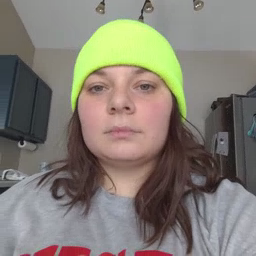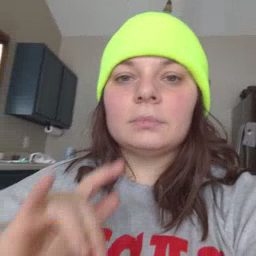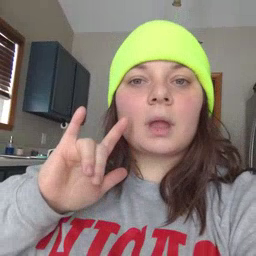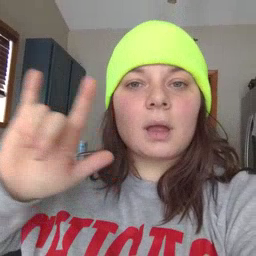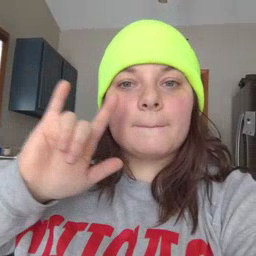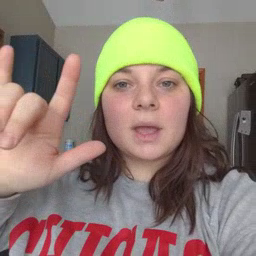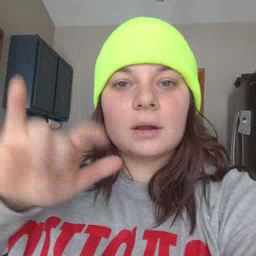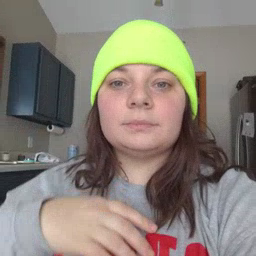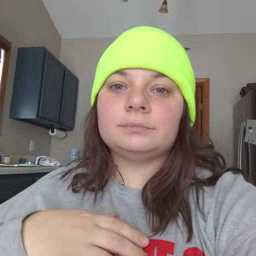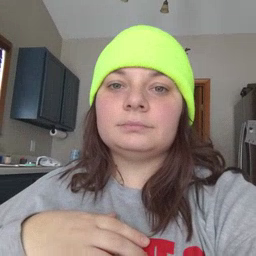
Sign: airplane